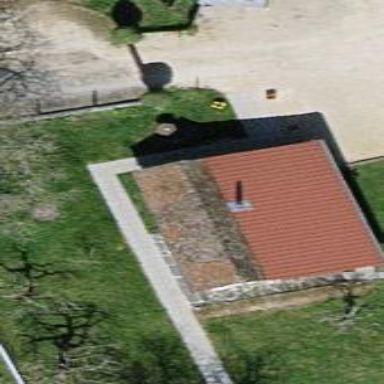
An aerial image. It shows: Hut.